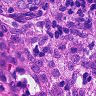
Metastatic tissue present: no